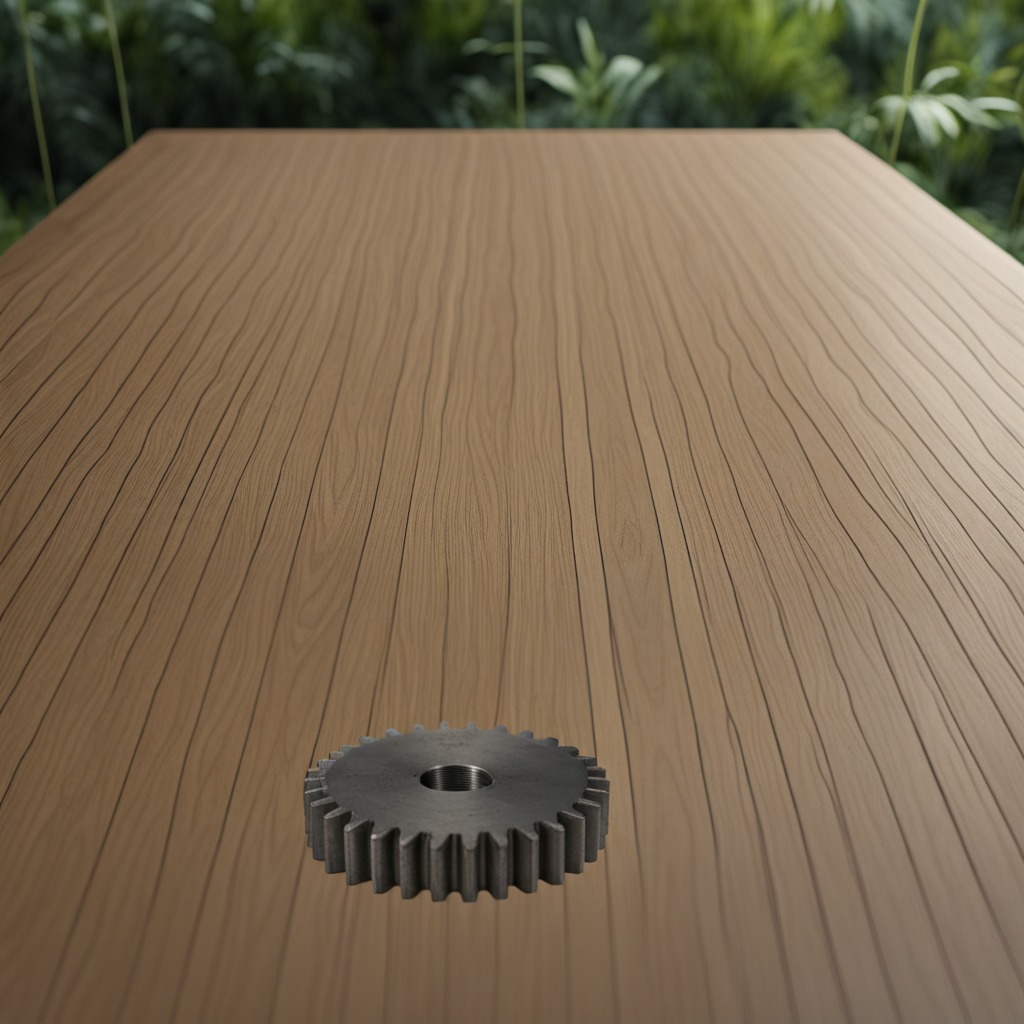
A steel gear with teeth is lying on the wooden table.